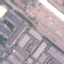
Label: Industrial